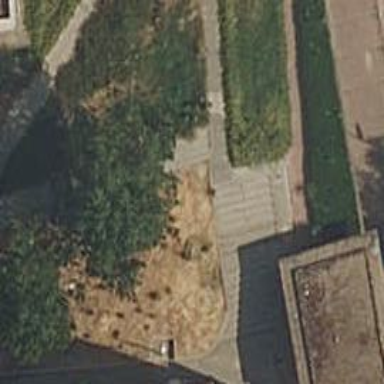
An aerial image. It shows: Road with steps.